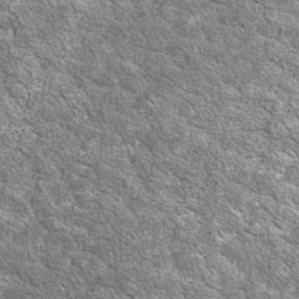
Label: non_frost